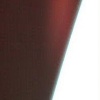
Label: sunburn